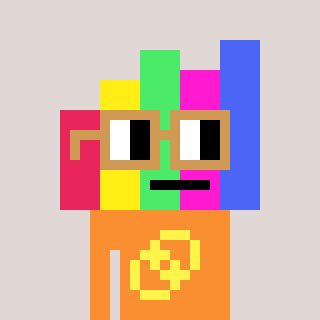
a pixel art character with square brown glasses, a bar chart-shaped head and a orange-colored body on a warm background